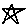
Label: star